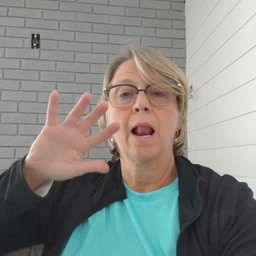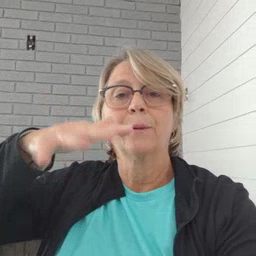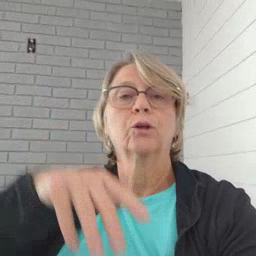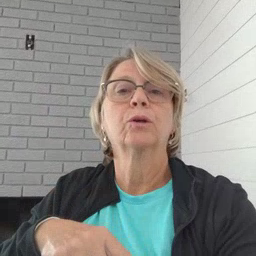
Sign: helicopter